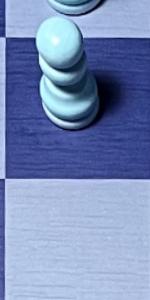
Label: Empty